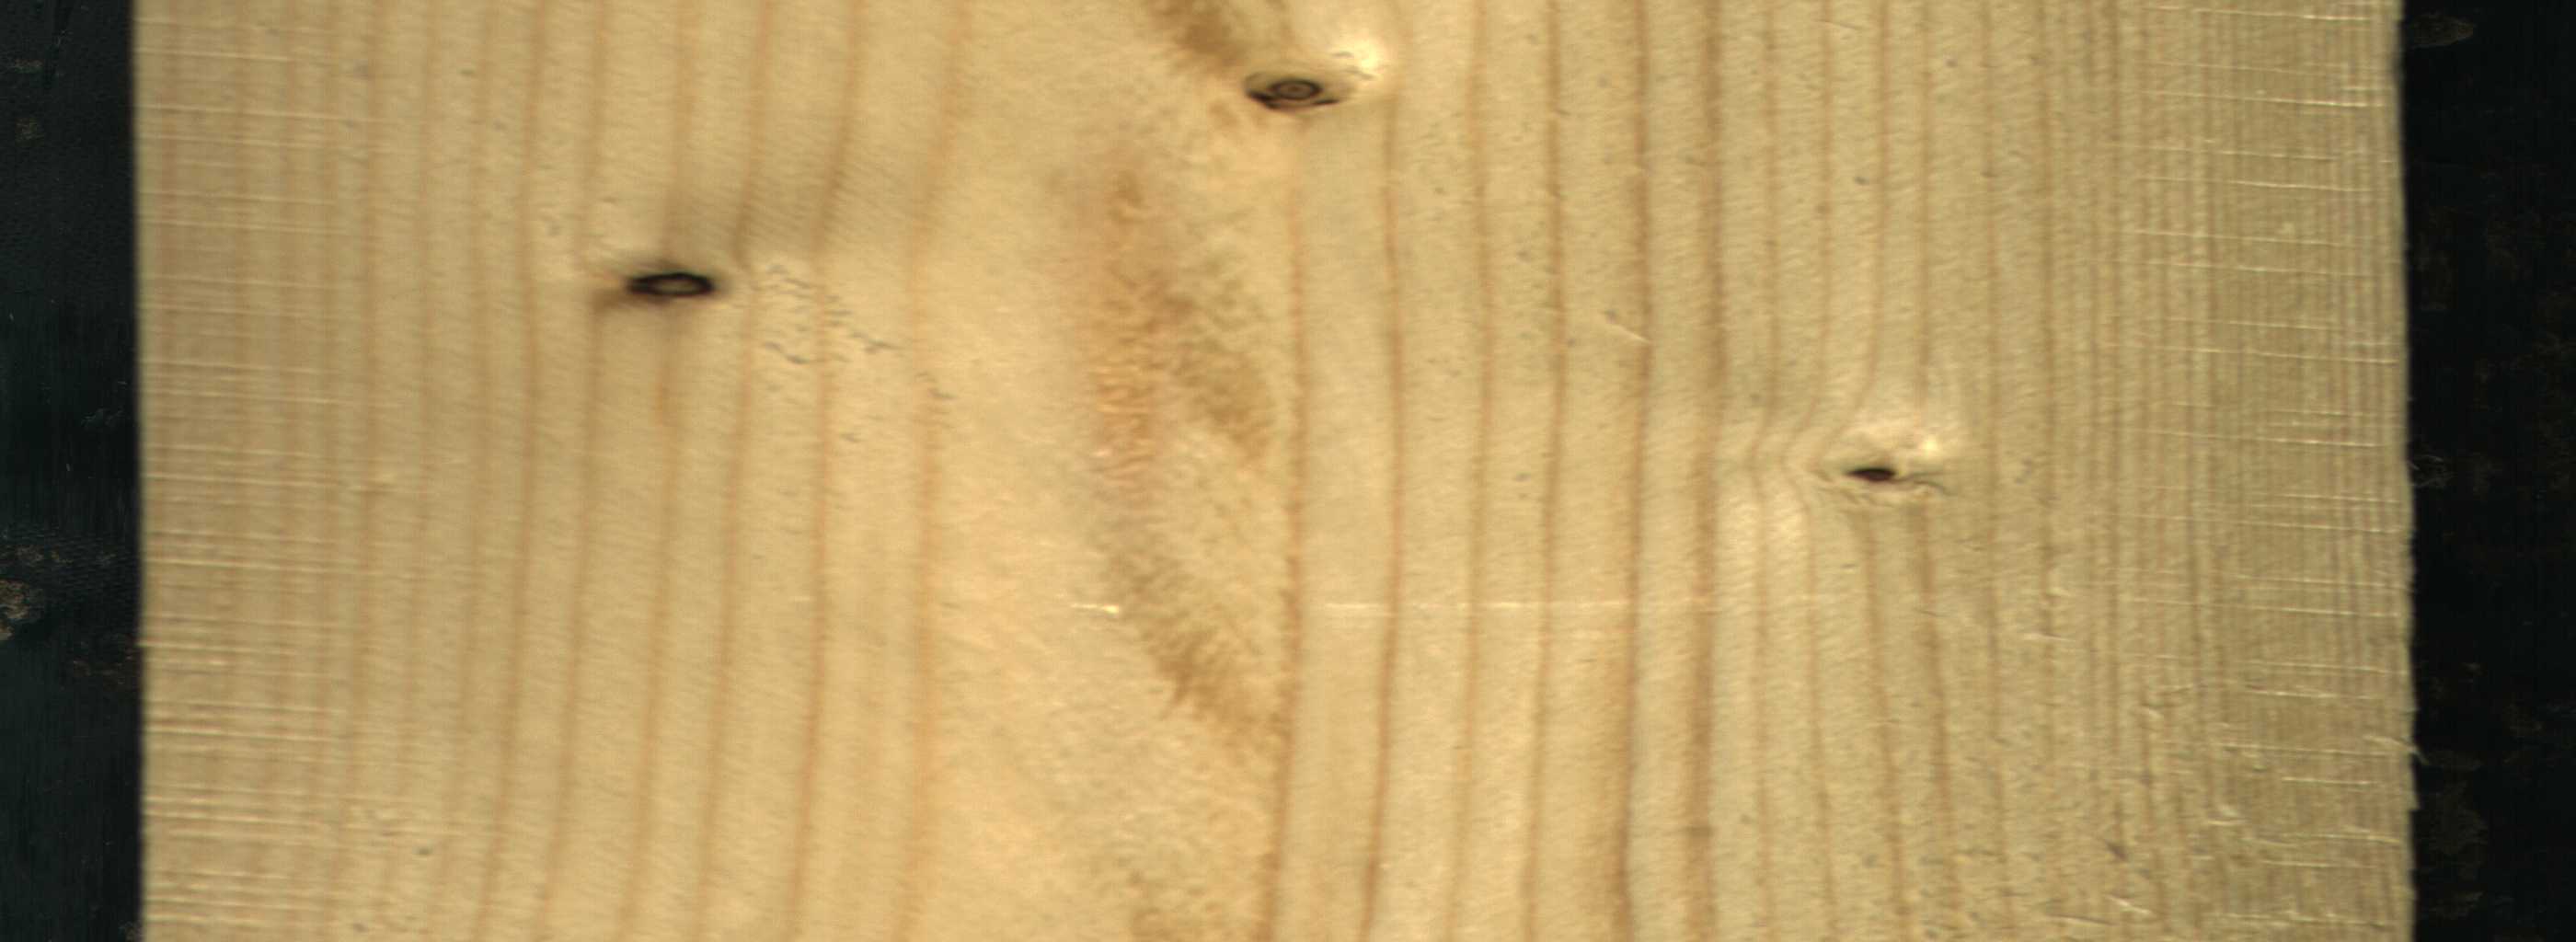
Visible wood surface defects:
Dead_Knot
Dead_Knot
Dead_Knot